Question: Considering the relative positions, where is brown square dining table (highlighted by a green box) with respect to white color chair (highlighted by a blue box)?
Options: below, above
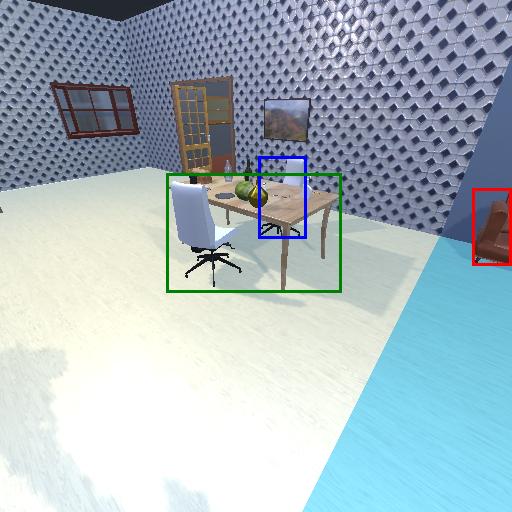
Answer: below